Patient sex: M
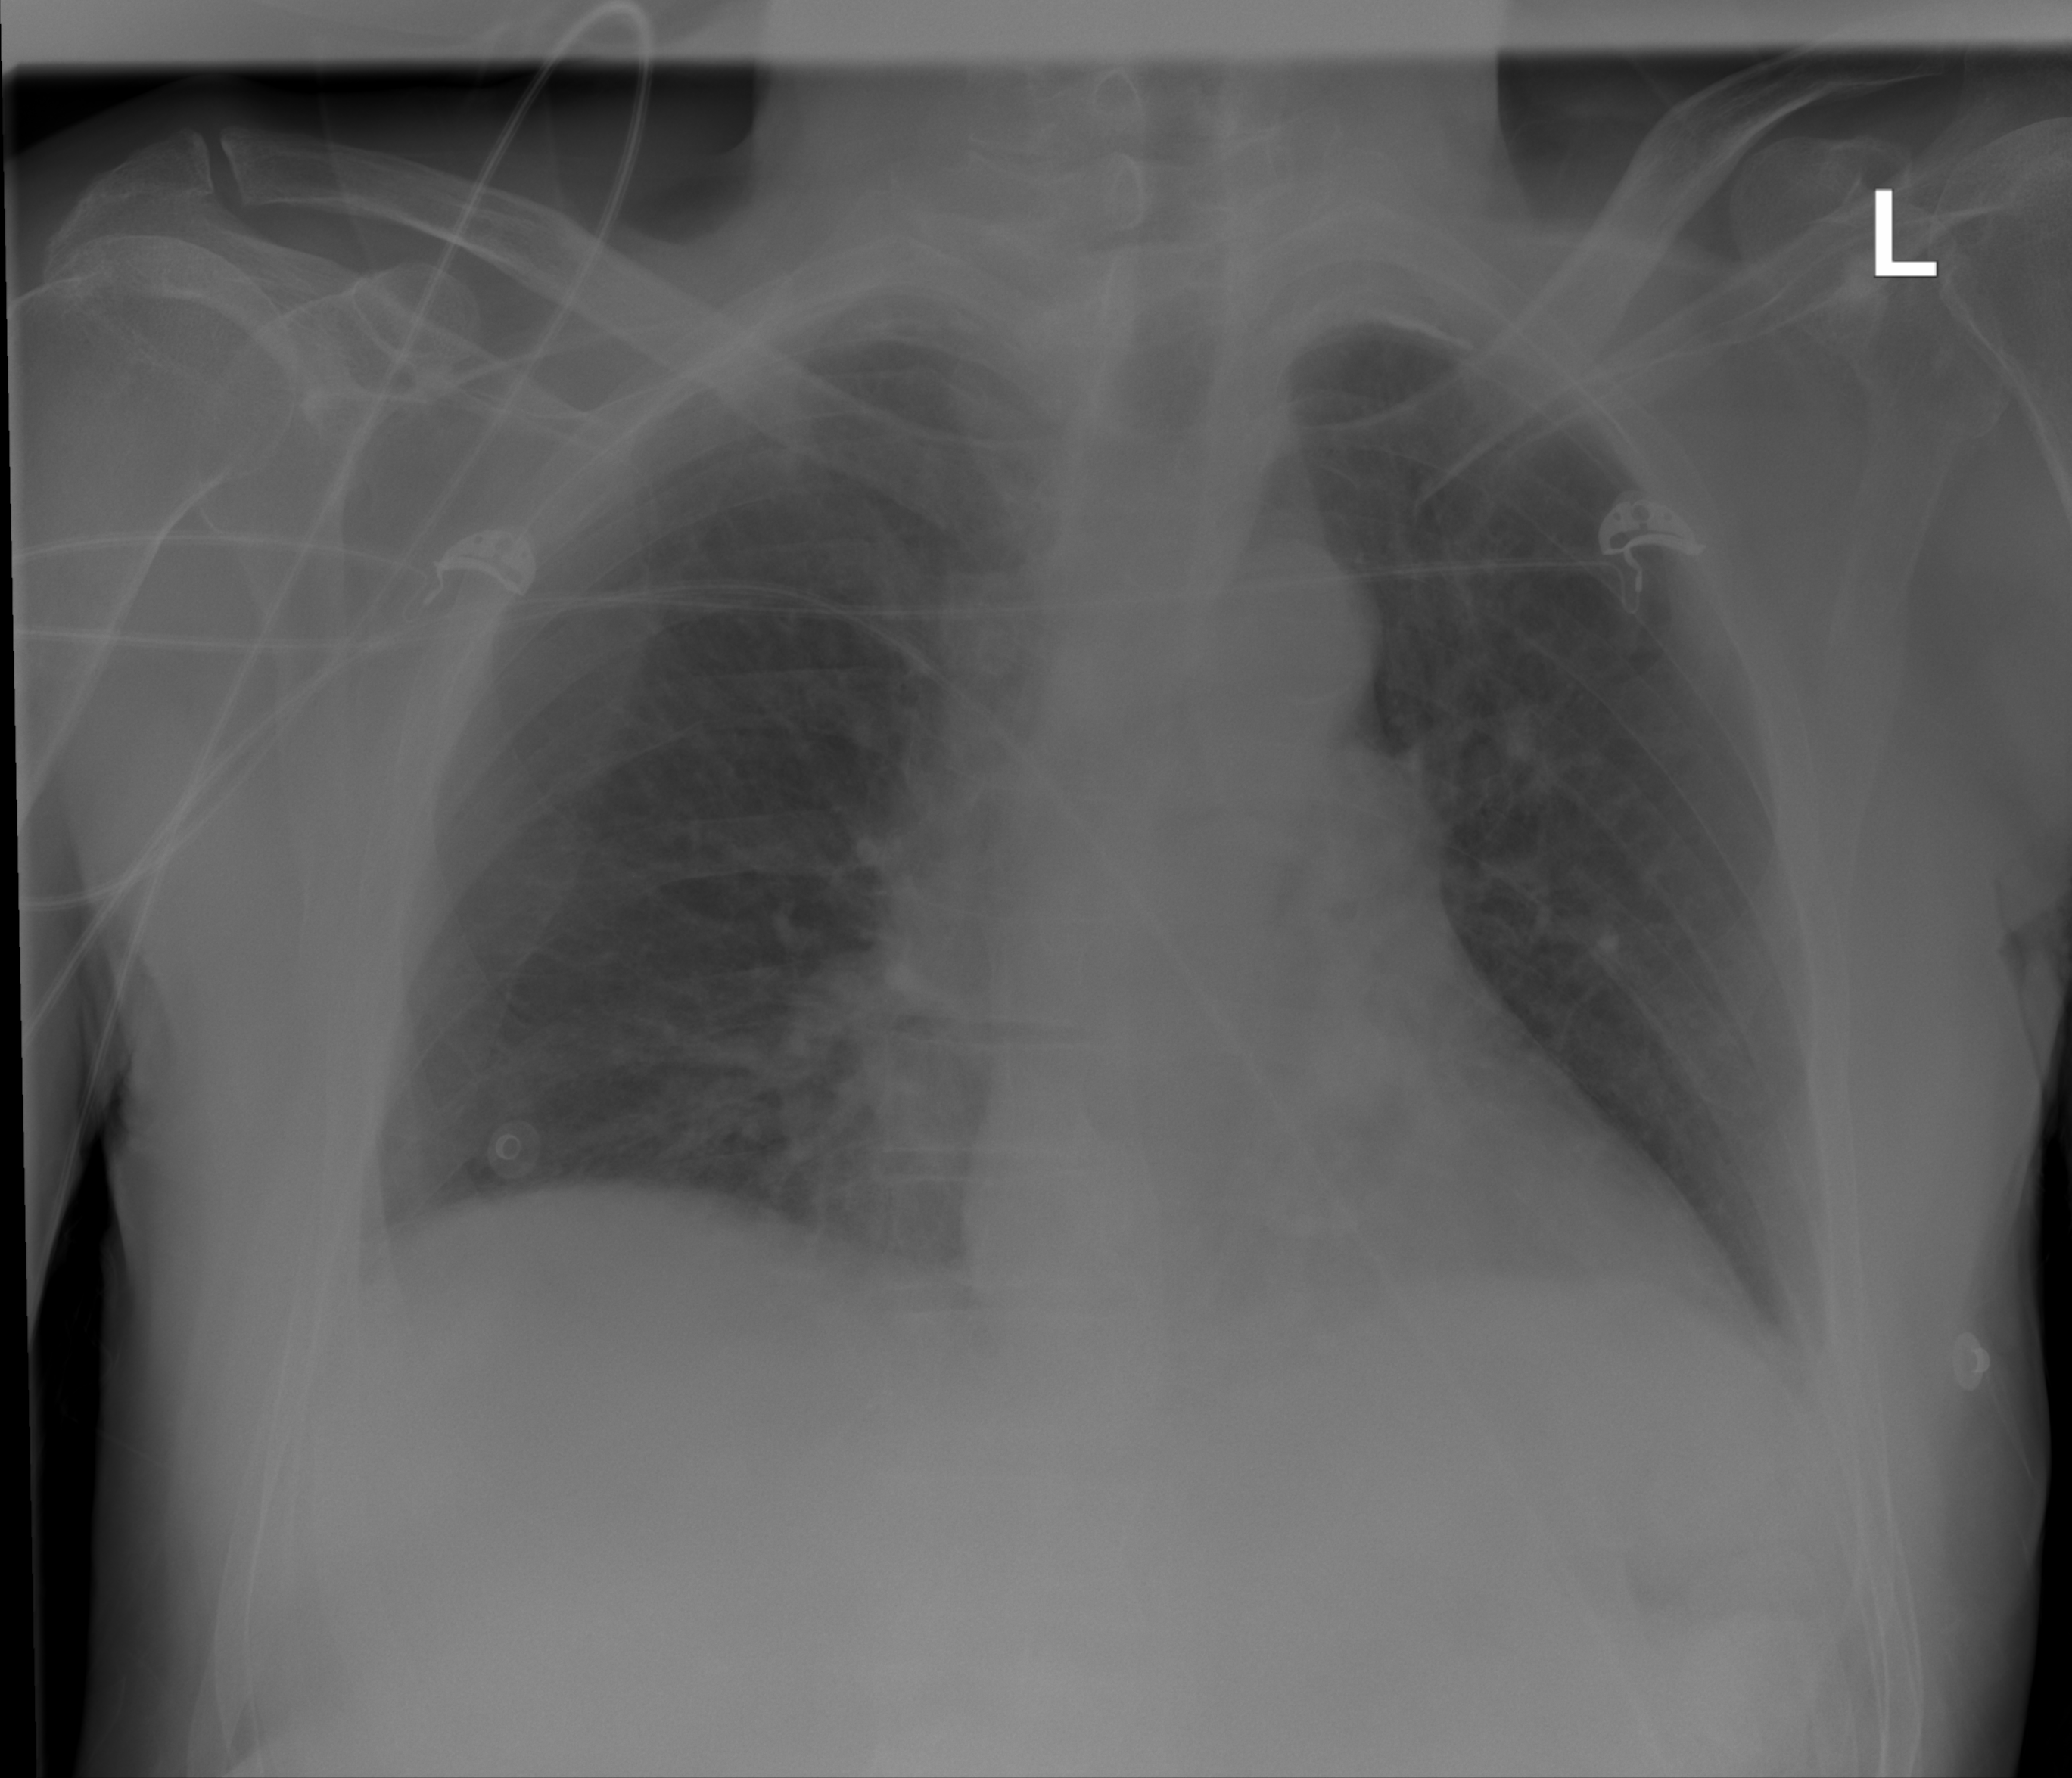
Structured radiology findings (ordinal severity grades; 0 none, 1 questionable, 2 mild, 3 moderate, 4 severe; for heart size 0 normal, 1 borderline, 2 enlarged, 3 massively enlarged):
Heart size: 0
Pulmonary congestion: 0
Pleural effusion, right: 0
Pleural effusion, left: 1
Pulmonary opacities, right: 2
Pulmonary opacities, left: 0
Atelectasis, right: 2
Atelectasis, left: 0